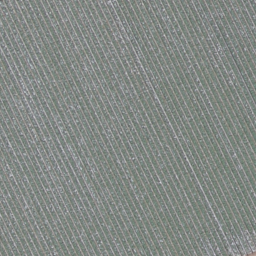
Label: agricultural